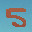
Label: 5